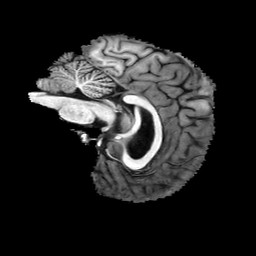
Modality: T1w
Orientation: sagittal
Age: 25
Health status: healthy
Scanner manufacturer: philips
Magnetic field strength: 3 T
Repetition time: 0.007803 s
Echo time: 0.003591 s